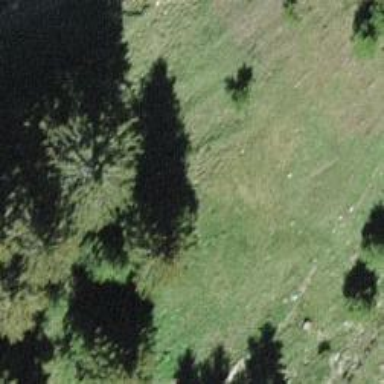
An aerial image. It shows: Needle-leaved tree in natural setting.